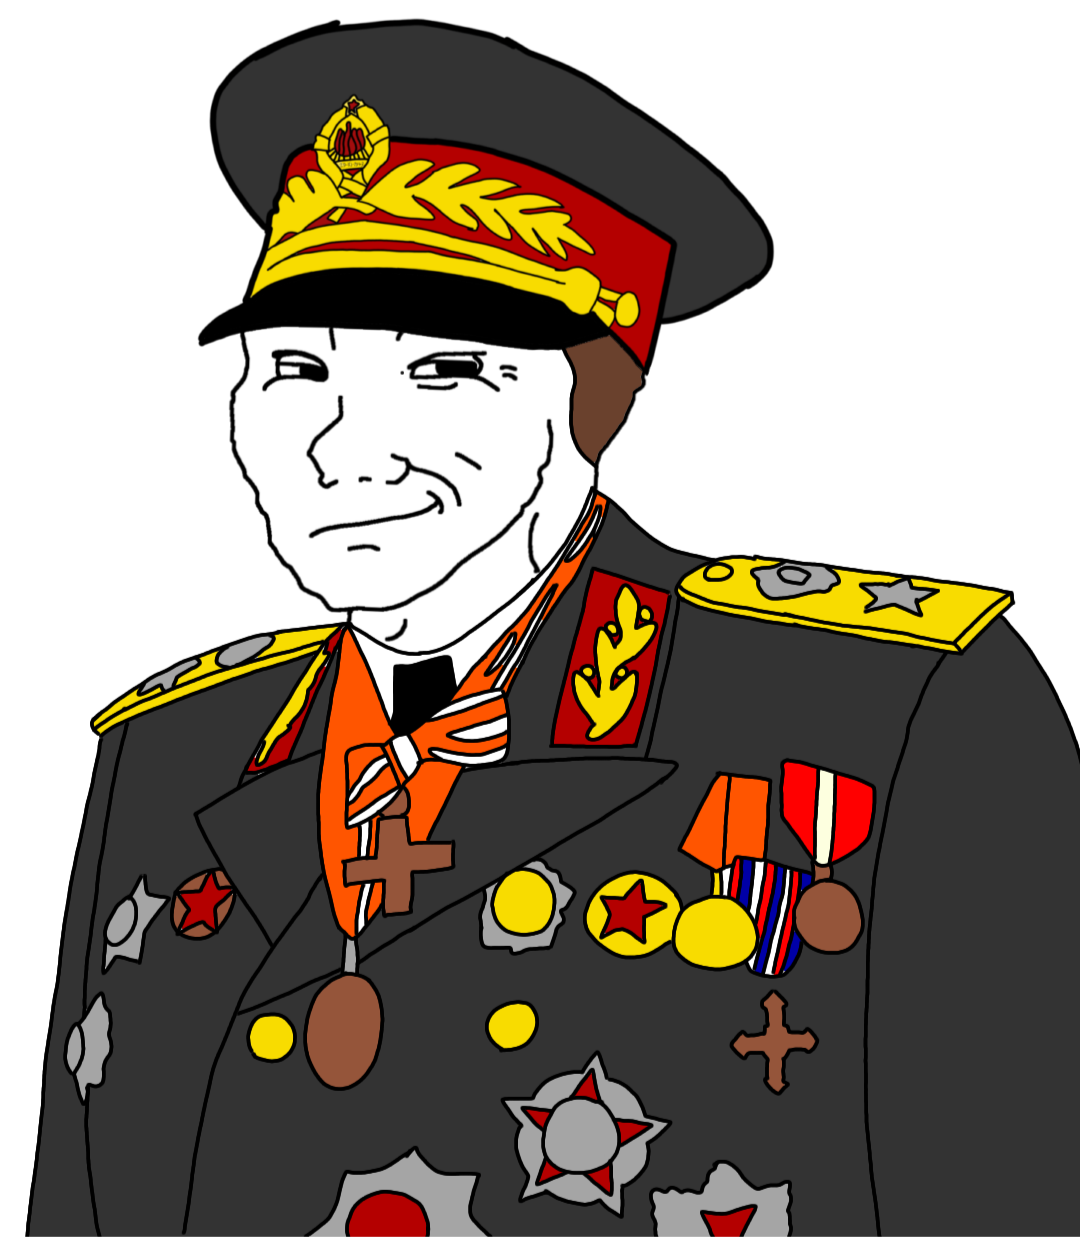
Label: 5_Smugjak